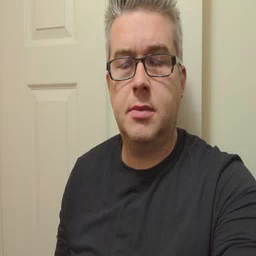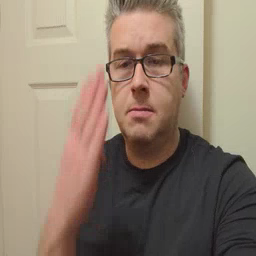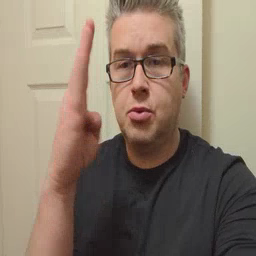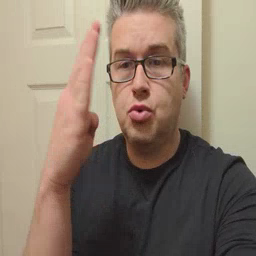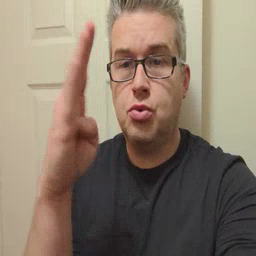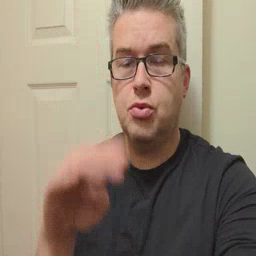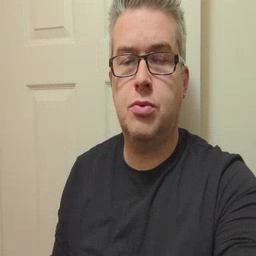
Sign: blue